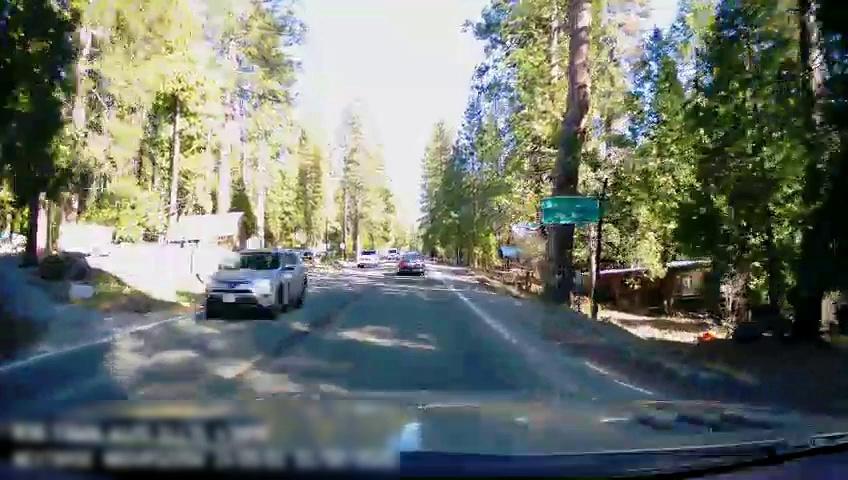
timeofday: Day
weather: Sunny
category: Drivable Space
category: Vehicles | SUV
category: Vehicles | SUV
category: Vehicles | Car
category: Lanes | Opposite Lane
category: Lanes | Current Lane
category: Traffic | Signs